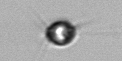
Label: Acanthoica_quattrospina